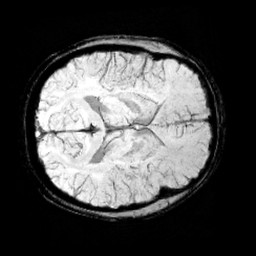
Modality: minIP
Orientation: axial
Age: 12
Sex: male
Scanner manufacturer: siemens
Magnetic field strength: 3 T
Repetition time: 0.027 s
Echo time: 0.02 s